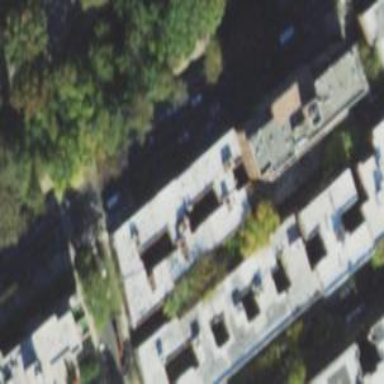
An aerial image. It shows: Kindergarten.